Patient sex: M
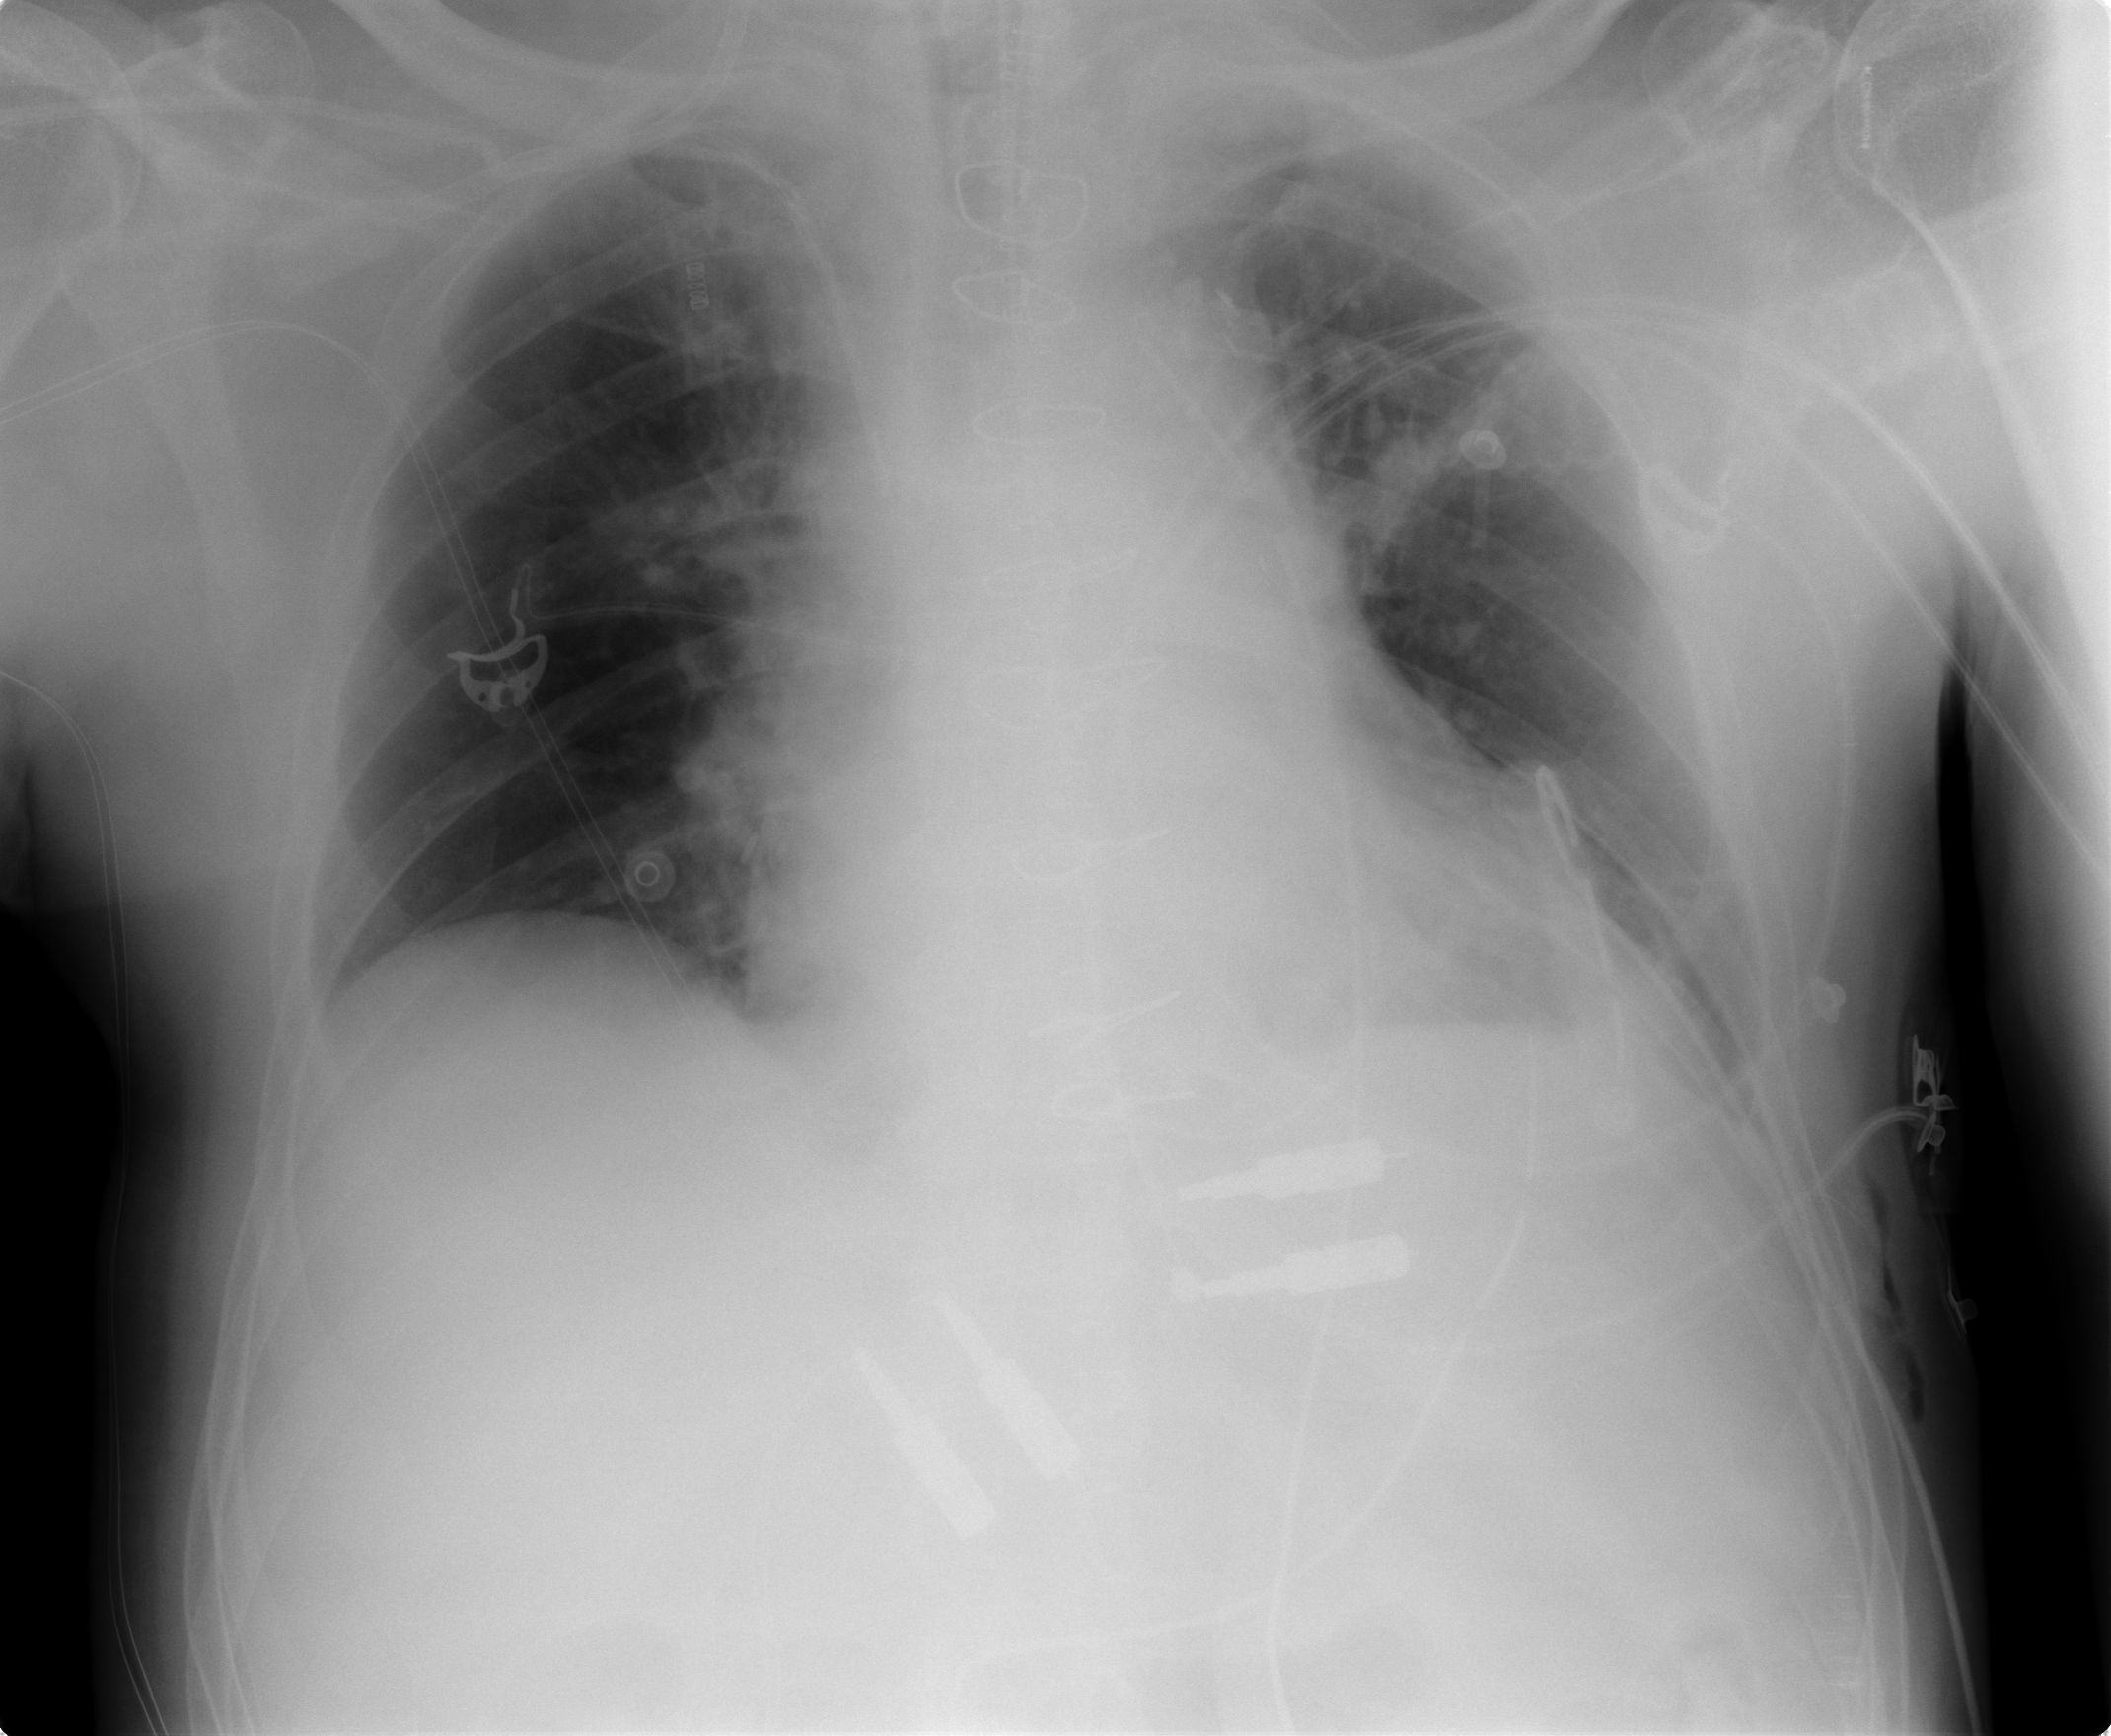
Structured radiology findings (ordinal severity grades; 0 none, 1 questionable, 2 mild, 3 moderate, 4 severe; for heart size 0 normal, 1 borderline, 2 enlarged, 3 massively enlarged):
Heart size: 1
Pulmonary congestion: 0
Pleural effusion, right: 0
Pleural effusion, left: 0
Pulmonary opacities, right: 0
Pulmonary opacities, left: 0
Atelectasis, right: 0
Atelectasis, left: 2